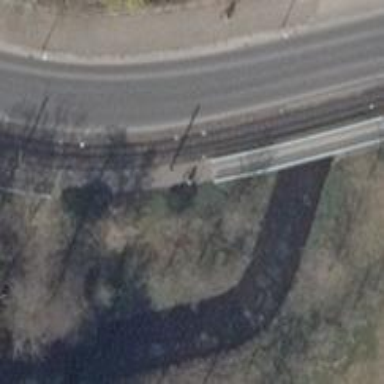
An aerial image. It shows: Tram bridge with contact lines for electrification.